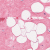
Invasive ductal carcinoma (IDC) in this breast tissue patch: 0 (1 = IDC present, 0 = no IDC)